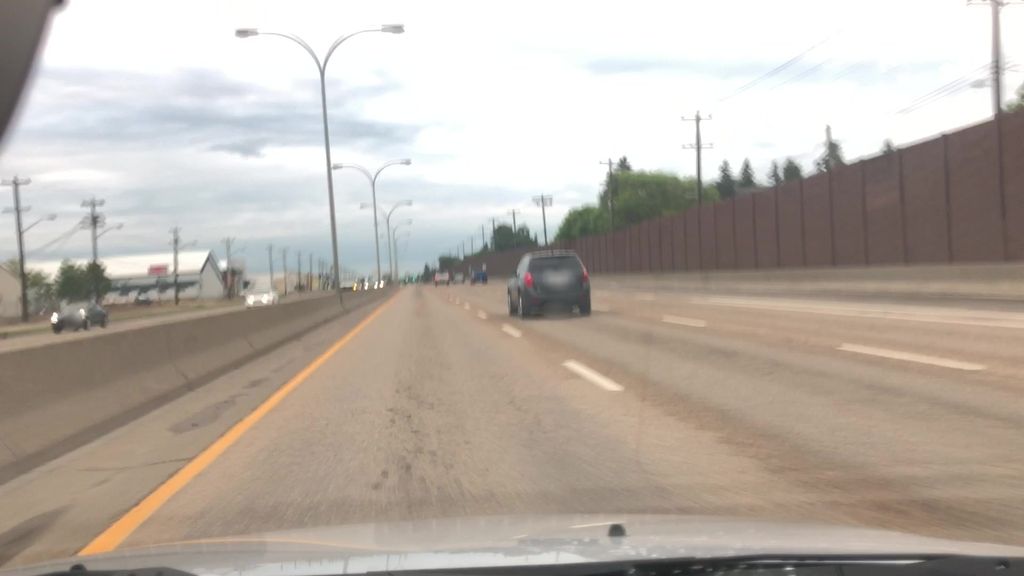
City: edmonton